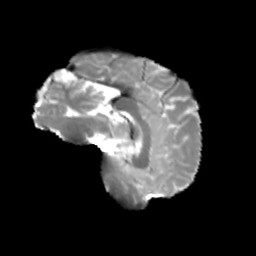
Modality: T2w
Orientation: sagittal
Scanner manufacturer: siemens
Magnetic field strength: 3 T
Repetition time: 4 s
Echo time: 0.0594 s